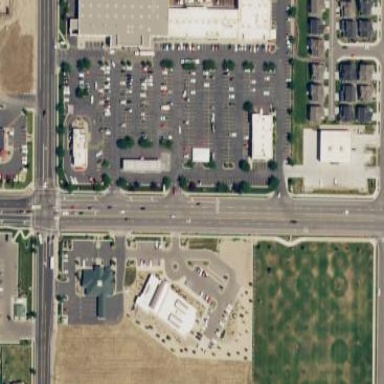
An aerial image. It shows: Retail area.